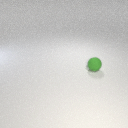
small green rubber sphere